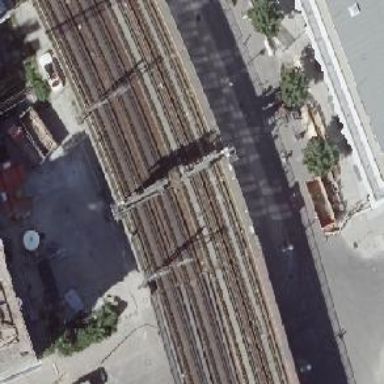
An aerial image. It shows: Viaduct bridge for electrified railway with contact line. The railway uses ballastless track system.